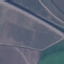
Land use / land cover class: Highway